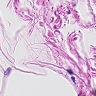
Metastatic tissue present: no